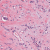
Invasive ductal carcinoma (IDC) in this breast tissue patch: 1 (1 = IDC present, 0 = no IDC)